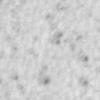
Label: no_change